Modality: planning_CT
Slice 66 of 134
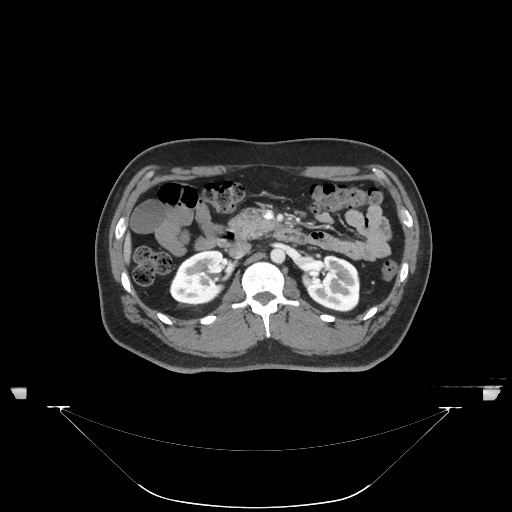